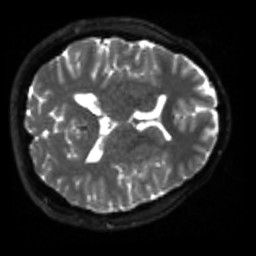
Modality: sbref
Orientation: axial
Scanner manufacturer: siemens
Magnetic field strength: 3 T
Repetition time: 4 s
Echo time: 0.0594 s